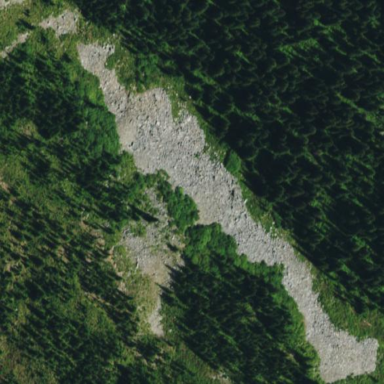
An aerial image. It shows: Natural scree.